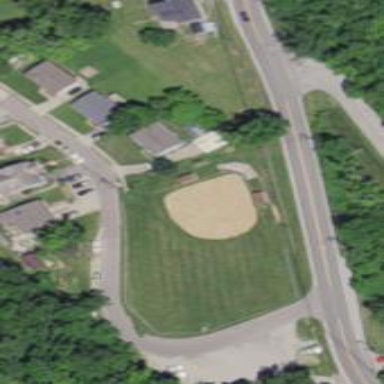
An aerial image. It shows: Baseball pitch for leisure and sports activities.